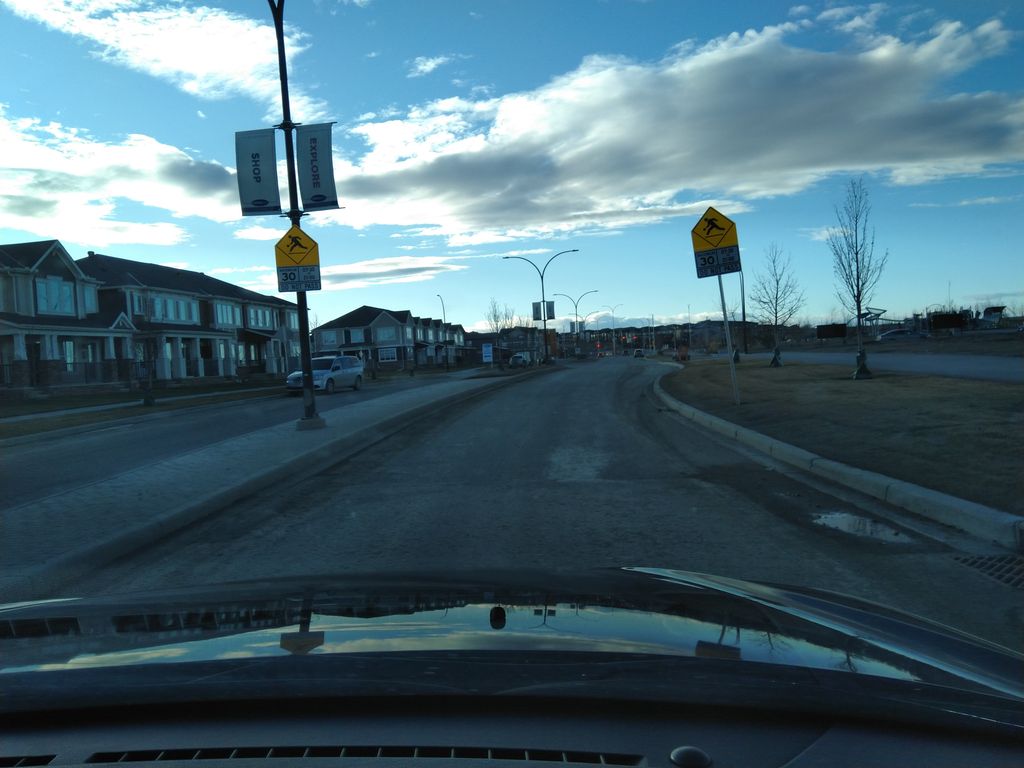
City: calgary